Interaction volume radius: 5 \u00c5
Interaction volume height: 20 \u00c5
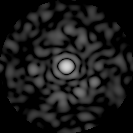
Disorder parameter: 0.8462